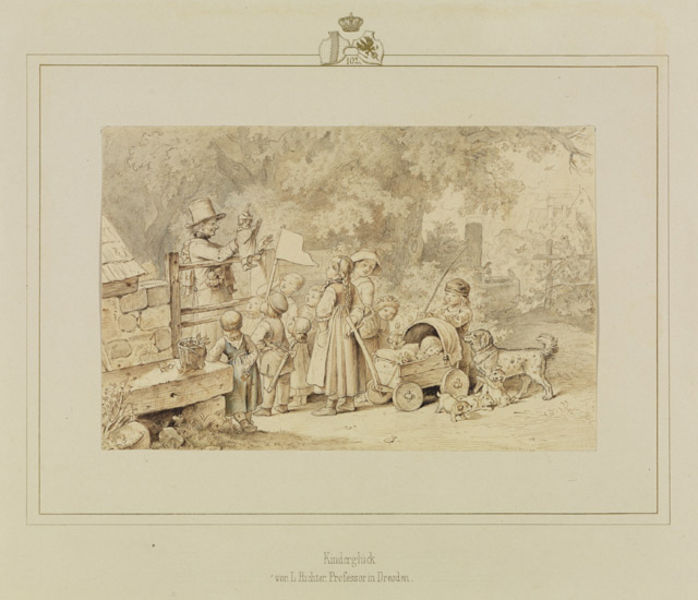
Titel: Kinderglück
Künstler: Ludwig Richter
Standort: Karlsruhe
Institution: Staatliche Kunsthalle Karlsruhe
Schlagwörter: baum, blätter, gruppe, kopf, laub, mann, schatten, wasser, weiß, aquarell, bäume, frauen, grün, landschaft, menschen, mädchen, braun, frau, grau, hell, holz, hut, kleid, kleider, licht, männer, schwarz, skizze, strasse, szene, zeichnung, dach, haus, hund, hunde, park, rot, tier, tiere, weg, wiese, zaun, beige, fest, haube, versammlung, zylinder, kappe, mütze, richter, wand, blass, gesicht, rahmen, stein, steine, bild, schauen, signatur, erde, häuser, natur, stamm, brücke, gatter, pfad, sonne, boden, land, familie, kind, mutter, vater, blatt, bühne, pflanzen, theater, krone, wald, zart, brunnen, genre, kamin, kinder, ofen, räder, stock, umrandung, garten, schwanz, blumentopf, hündchen, schürze, welpe, schrift, sommer, papier, rahmung, genremalerei, spieler, unterhaltung, schule, zuschauer, zöpfe, buben, fahne, flagge, jungen, knaben, schürzen, dorf, mauer, ziegel, farbe, grafik, graphik, klein, linien, hof, baby, idylle, platz, bank, rand, sepia, vorführung, vorstellung, figuren, rad, wagen, romantik, querformat, könig, soldaten, spielen, zopf, freizeit, ramen, korb, deutsch, junge, zeigen, freude, tor, schauspiel, lachen, spiel, zusehen, katze, laviert, tusche, schwein, alter, knabe, unterschrift, buch, kreuz, bub, wandern, idyll, clown, draußen, druck, druckgraphik, lithographie, druckgrafik, schraffur, radierung, stich, seite, illustration, schwarzweiß, text, gendarm, beschriftung, peitsche, bläulich, deichsel, hauben, puppe, puppen, staunen, kleinkind, buchseite, untertitel, wappen, biedermeier, runge, weß, ländlich, mauern, aufmerksam, märchen, tonig, trog, spiele, stange, dresden, umbra, katzen, zuschauen, eimer, kupferstich, sitzbank, kinderwagen, reproduktion, rute, wasserbecken, show, gucken, preussen, bildunterschrift, spaß, kasper, glück, zwerge, spielzeug, bube, legende, steinbank, heile welt, säugling, wiege, marionette, famielie, kleinkinder, magie, kindergarten, schar, leiterwagen, zauberer, zeichnng, coloriert, professor, pyramidal, schausteller, bande, vorspiel, erziehung, welpen, interesse, holzwagen, spielmann, puppenwagen, bilderbuch, hünde, puppenspiel, frua, bollerwagen, kinderschar, erzählen, kaspar, rum, weiße fahne, bann, kasperletheater, kaspertheater, puppenspieler, puppentheater, fajne, alltagssituation, kasperl, 19 jh, kinderglück, handpuppe, menwhen, rkinder, kasperle, kasperltheater, ksper, dorfkinder, freundlichkeit, schar spiel zuschauer bühne puppenwagen f hund, kindertheater, zuschauerbaby, stööcke, haus bank, gartenidylle, hund kinderwagen, kind7, hundew, theaten, theatet, pupenspieler, kasperlespieler, druckgrahik, kindergheck, kapser, puppentheathe